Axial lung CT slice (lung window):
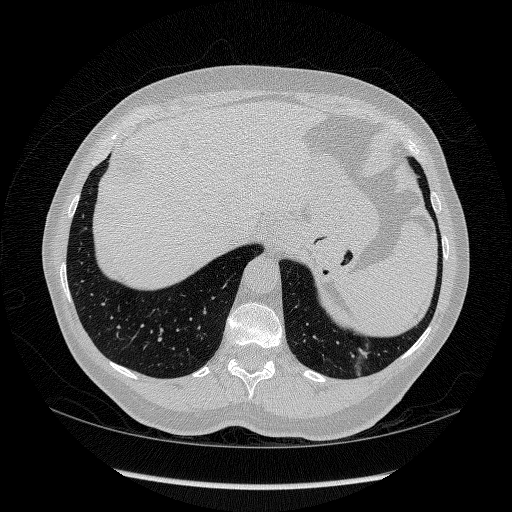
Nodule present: no